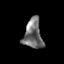
Tissue: prostate
Cell type: Epithelial cells
Senescence score: 0.3421
Nuclear area (px): 535
Mean DAPI intensity: 113.159